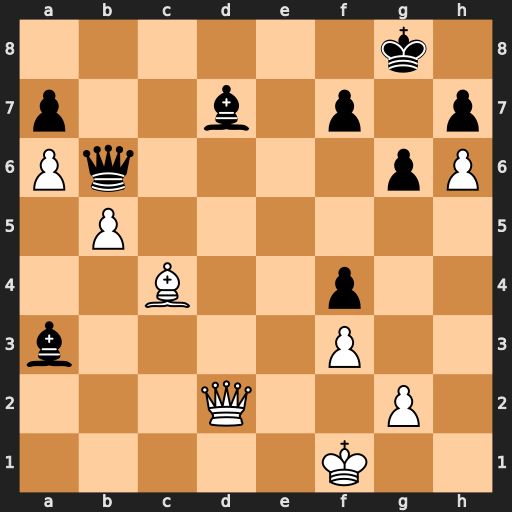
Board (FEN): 6k1/p2b1p1p/Pq4pP/1P6/2B2p2/b4P2/3Q2P1/5K2
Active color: w
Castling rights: -
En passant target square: -
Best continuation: Qxd7 Qf6 Qxa7 Qa1+ Kf2 Qb2+ Kg1 Qc1+ Kh2 Qxc4 Qd7